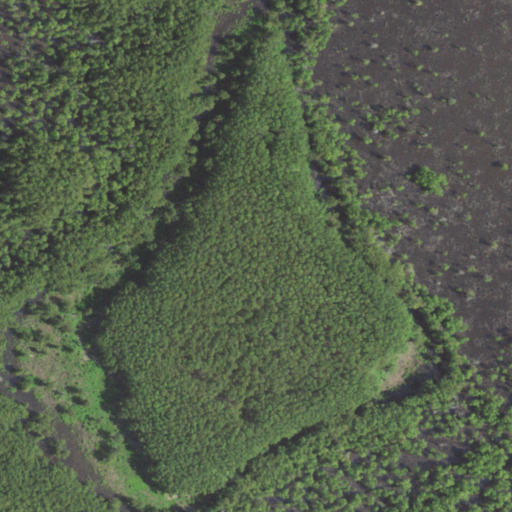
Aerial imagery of island in Louisiana named Joes Island containing woody wetlands, herbaceous wetlands, open water, grassland, and deciduous forest